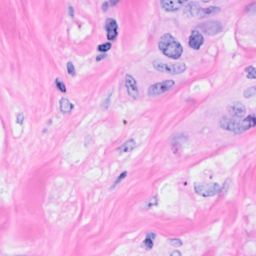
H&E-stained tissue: Breast